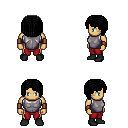
a pixel art fantasy rpg character, male body template, human, tanned skin, steel chest armor, red pants, black pageboy hairstyle, leather bracers, black shoes, four views (front, back, left, right), 2x2 character sprite sheet, small pixel art, hard edges, no anti-aliasing